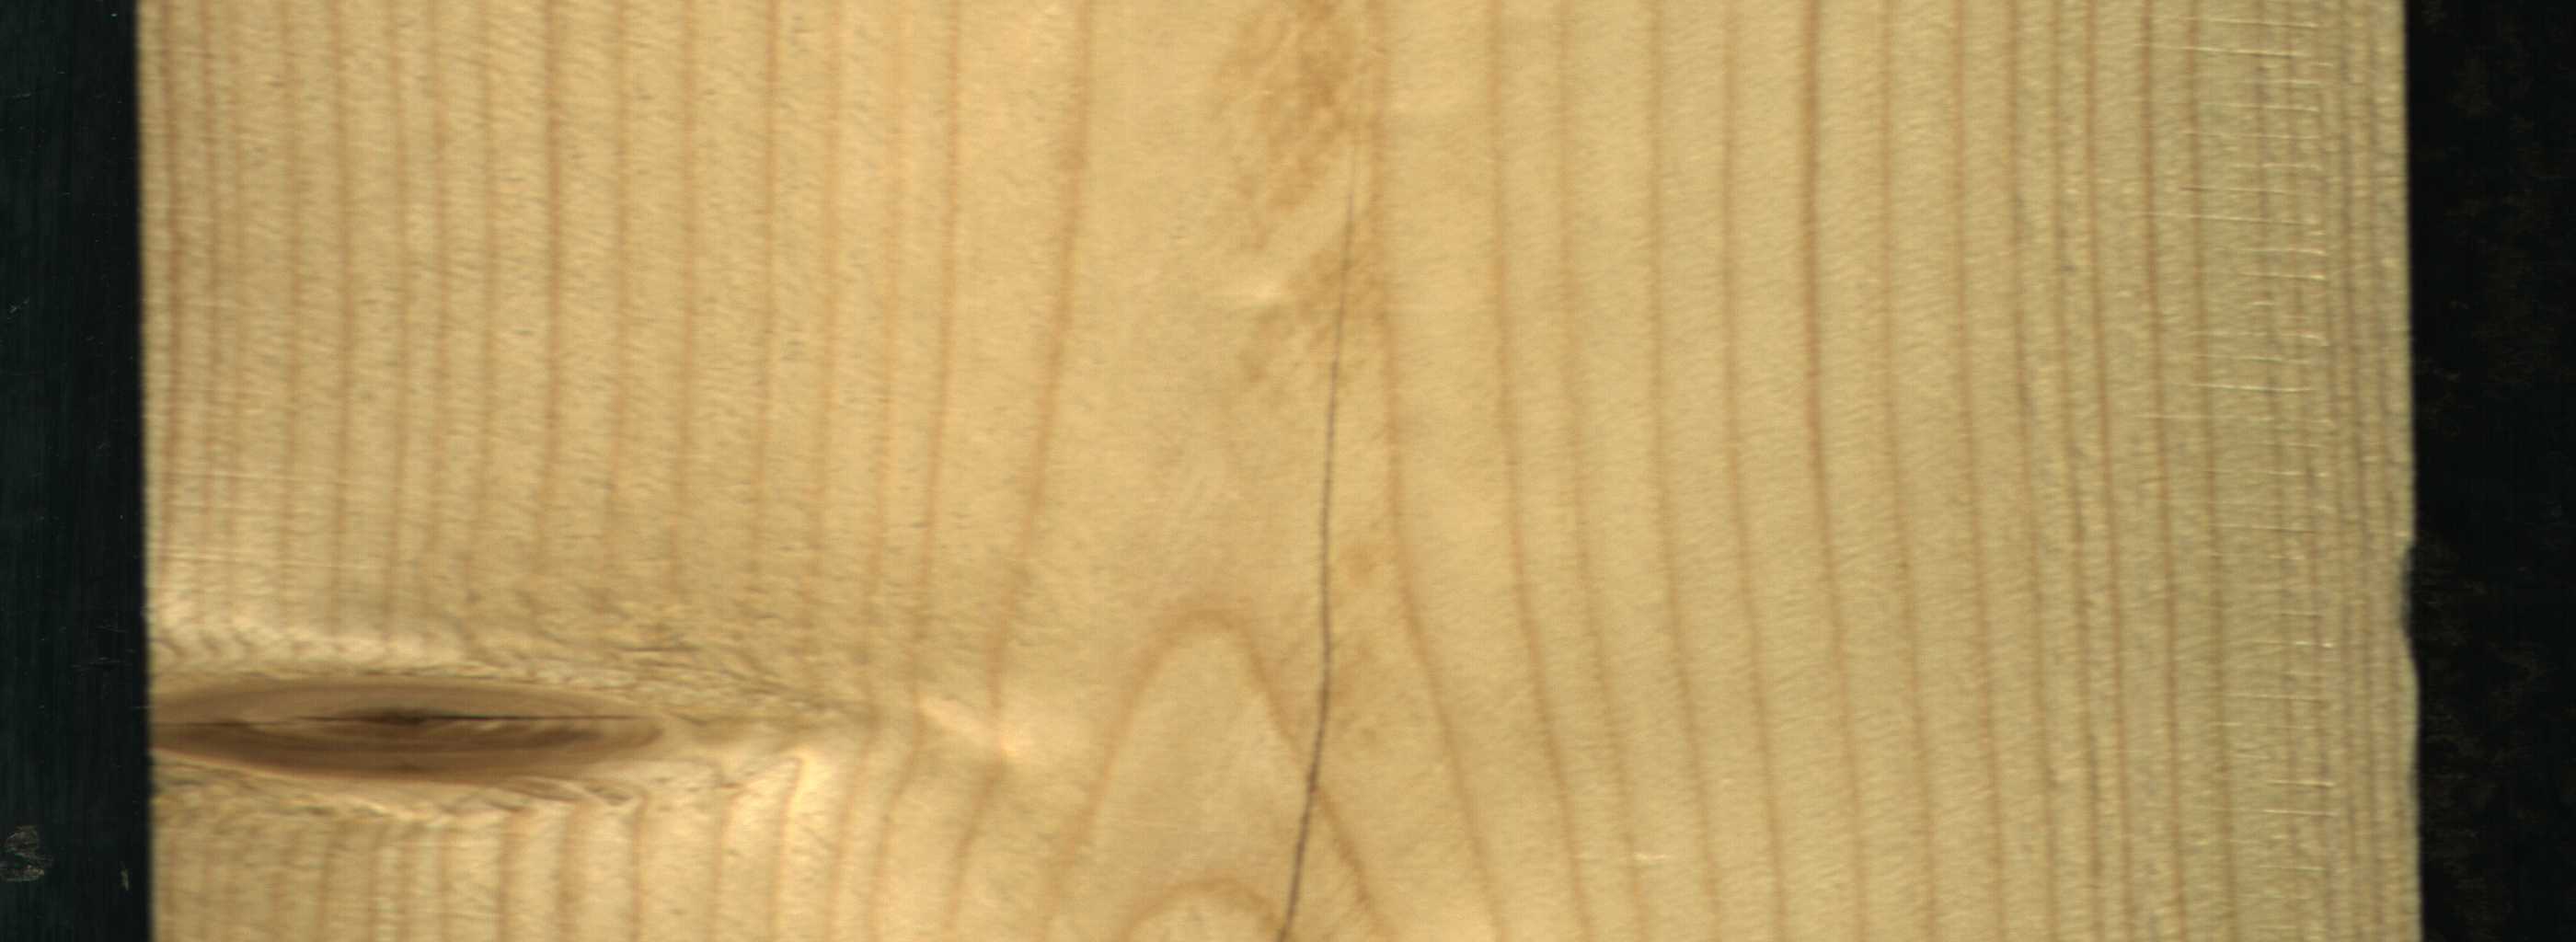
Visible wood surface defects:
Crack
knot_with_crack